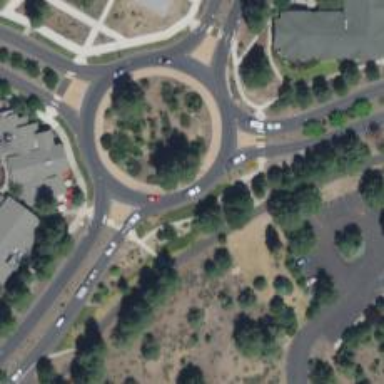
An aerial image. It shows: Secondary road made of asphalt leading to roundabout.